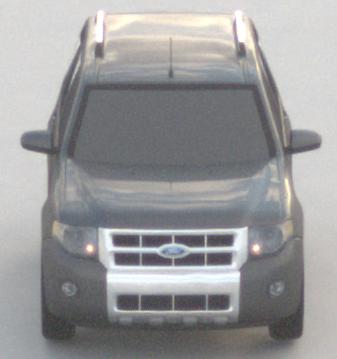
Make: Ford
Model: Escape Hybrid
Detailed model: -
Model produced from: 2004
Model produced until: 2012
Doors: 5
Color: gray
Road condition: dry road
Daytime: sunrise or sunset
Contrast: low contrast